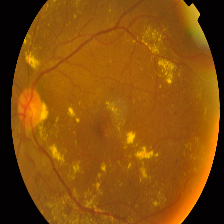
Diabetic retinopathy grade: Proliferative DR